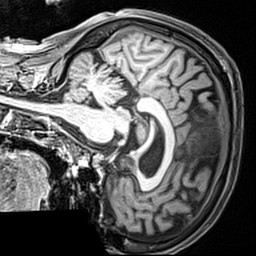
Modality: T1w
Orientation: sagittal
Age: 65
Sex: female
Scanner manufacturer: siemens
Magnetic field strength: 3 T
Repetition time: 2.4 s
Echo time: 0.0022 s